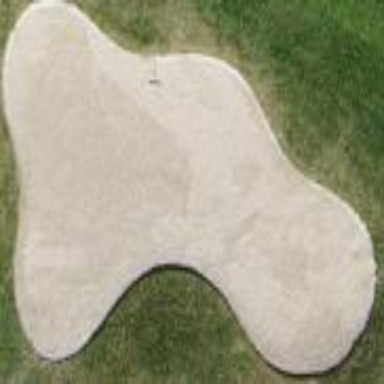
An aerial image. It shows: Golf bunker filled with sandy terrain.